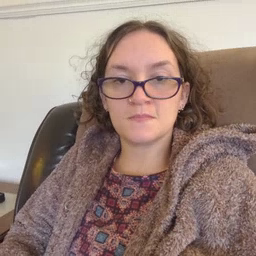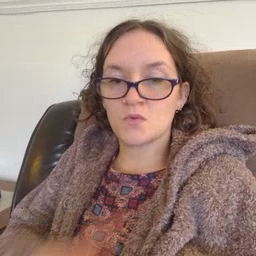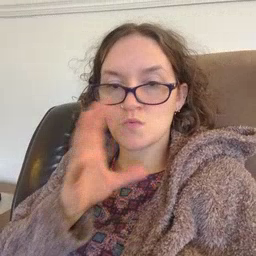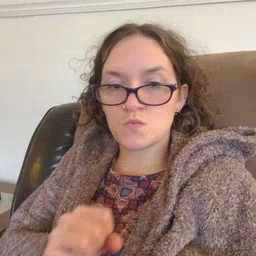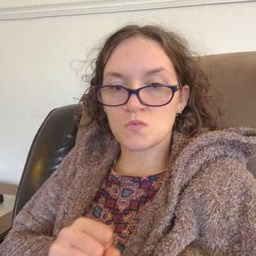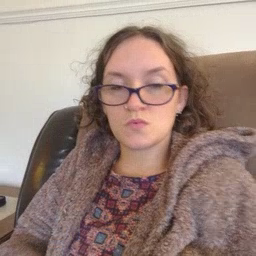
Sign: old